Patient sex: M
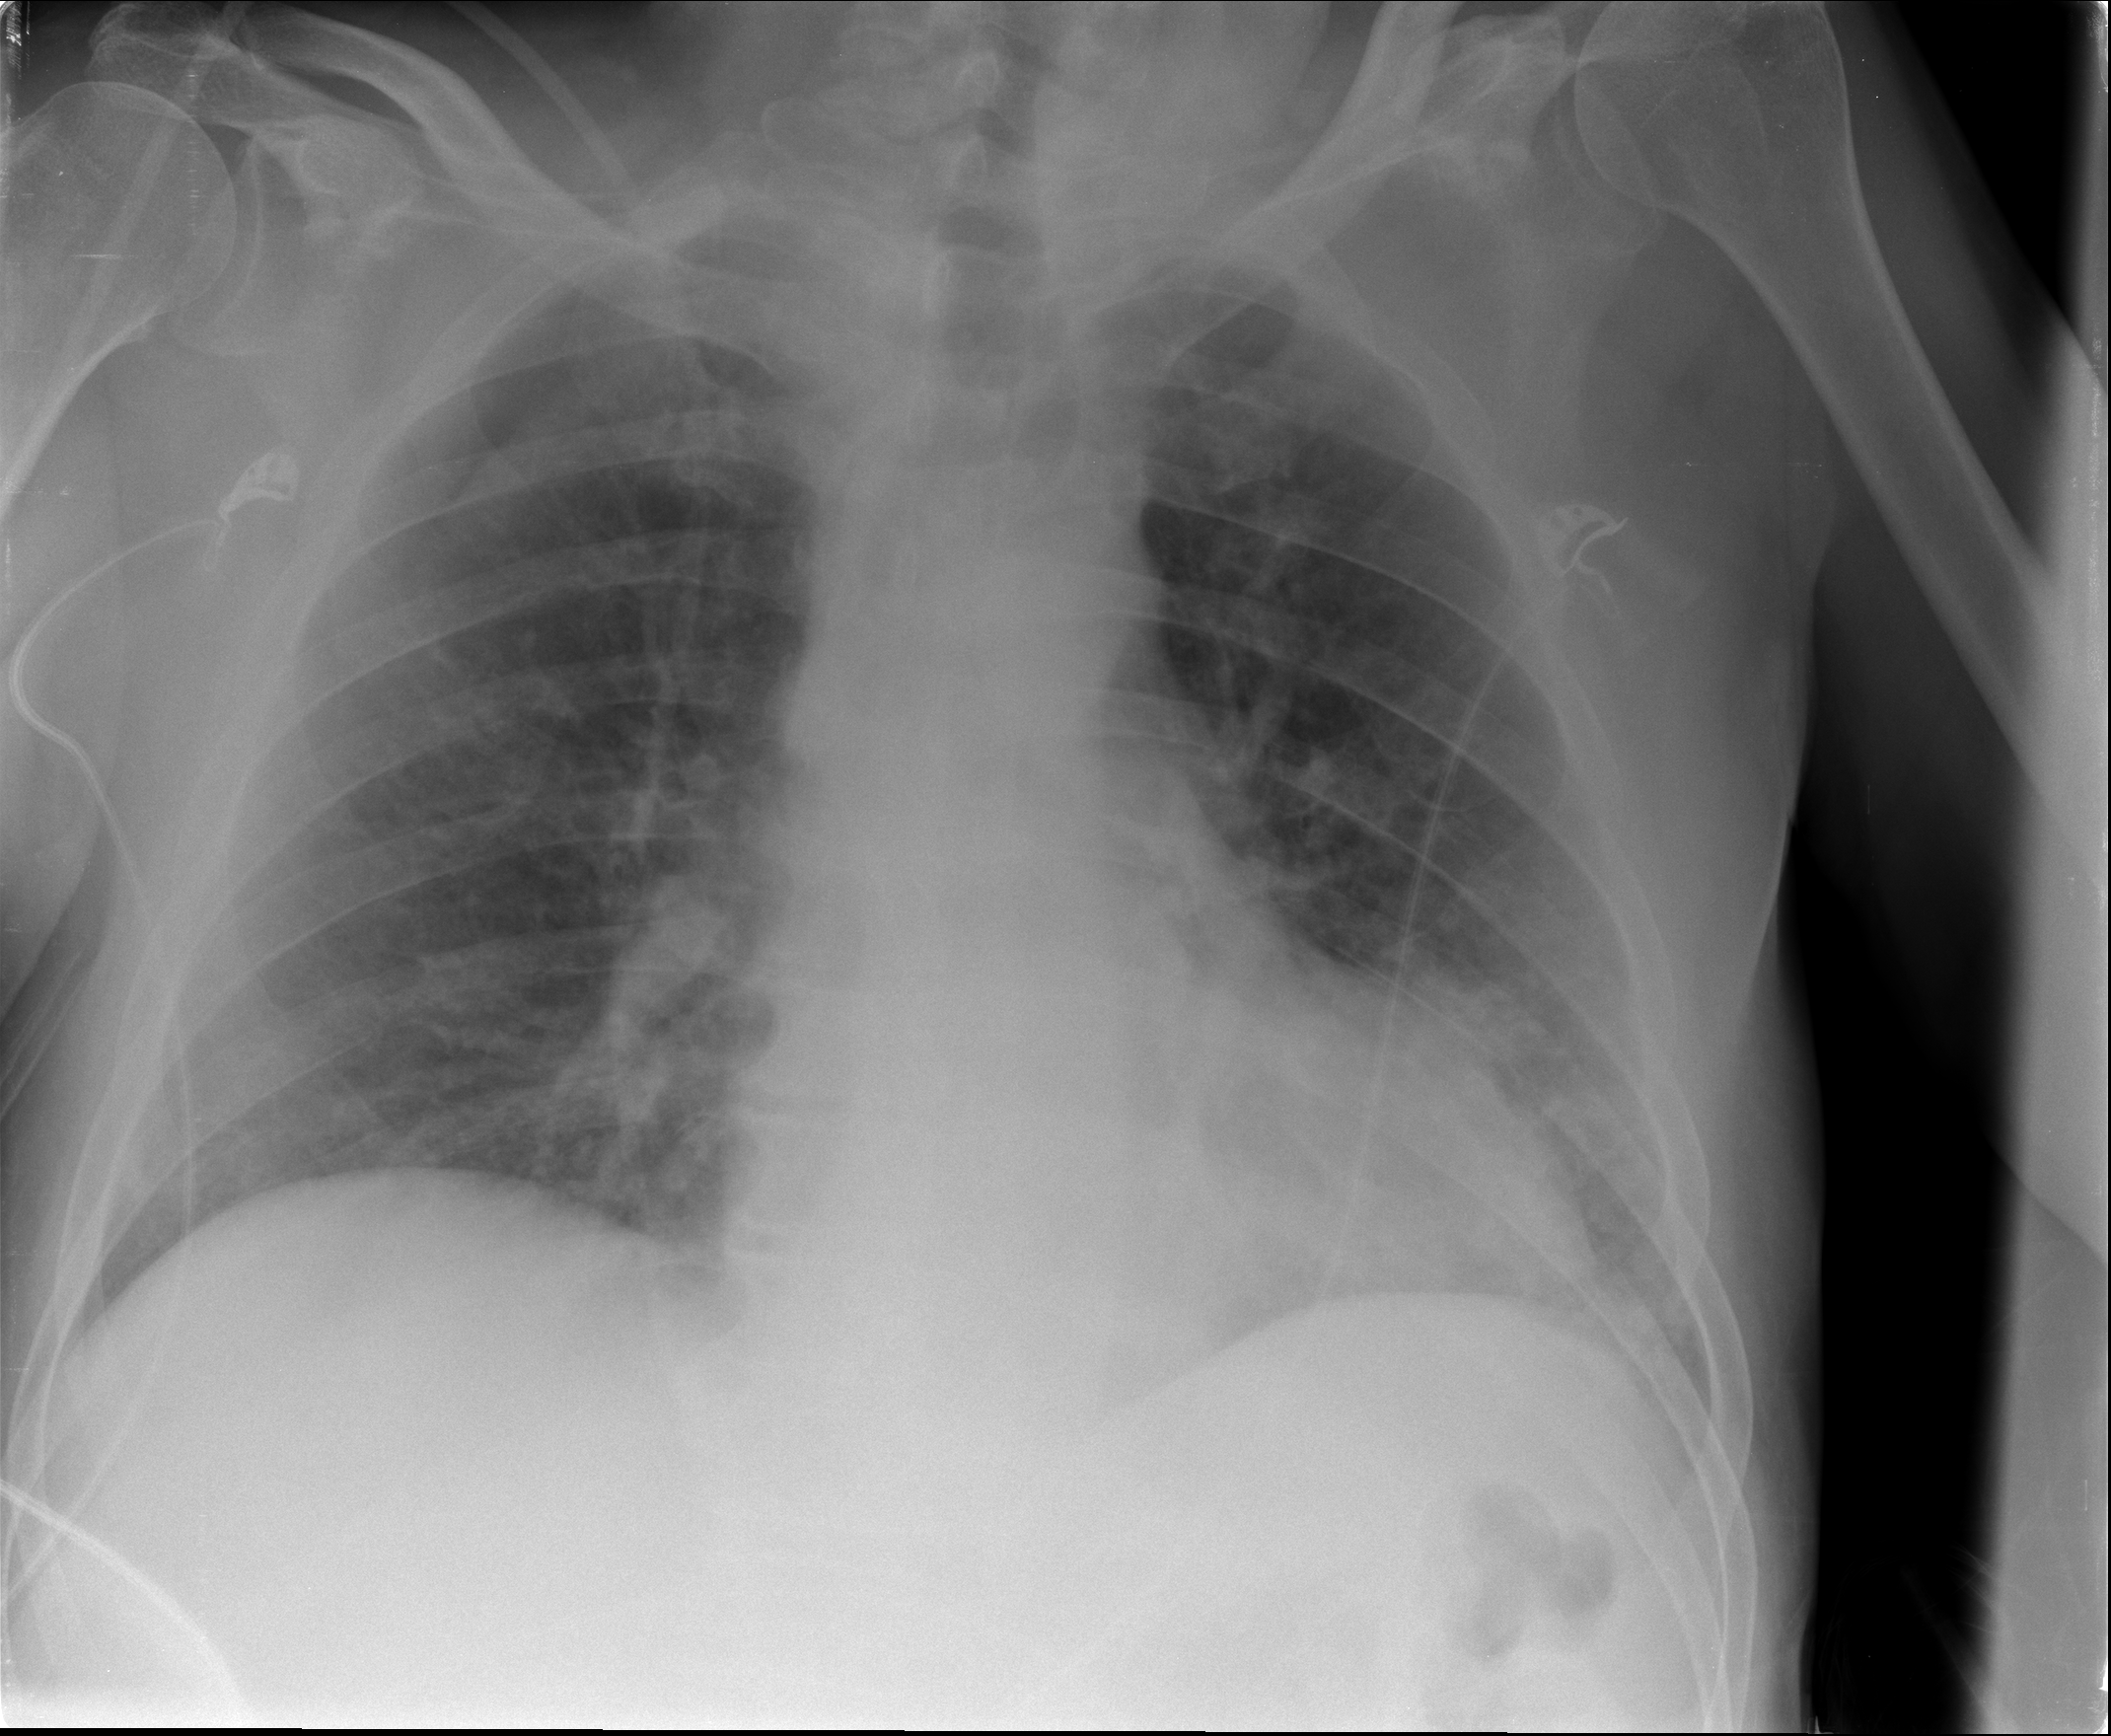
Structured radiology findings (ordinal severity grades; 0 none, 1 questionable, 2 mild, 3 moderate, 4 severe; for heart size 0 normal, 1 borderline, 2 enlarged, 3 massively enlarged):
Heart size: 0
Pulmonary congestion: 0
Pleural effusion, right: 0
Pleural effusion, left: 1
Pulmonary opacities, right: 0
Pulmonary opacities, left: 1
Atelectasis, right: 0
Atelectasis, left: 2